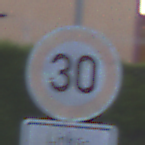
Verkehrszeichen: Geschwindigkeit30
Zusatzzeichen unten: HinweiseAufGefahrenDurchVerbaleAngabe9
Umgebung: Outdoor, Urban
Tageszeit: SunriseSunset
Wetter: Clear
Licht: Natural
Jahreszeit: NotSpecified
Kontrast: LowContrast